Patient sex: M
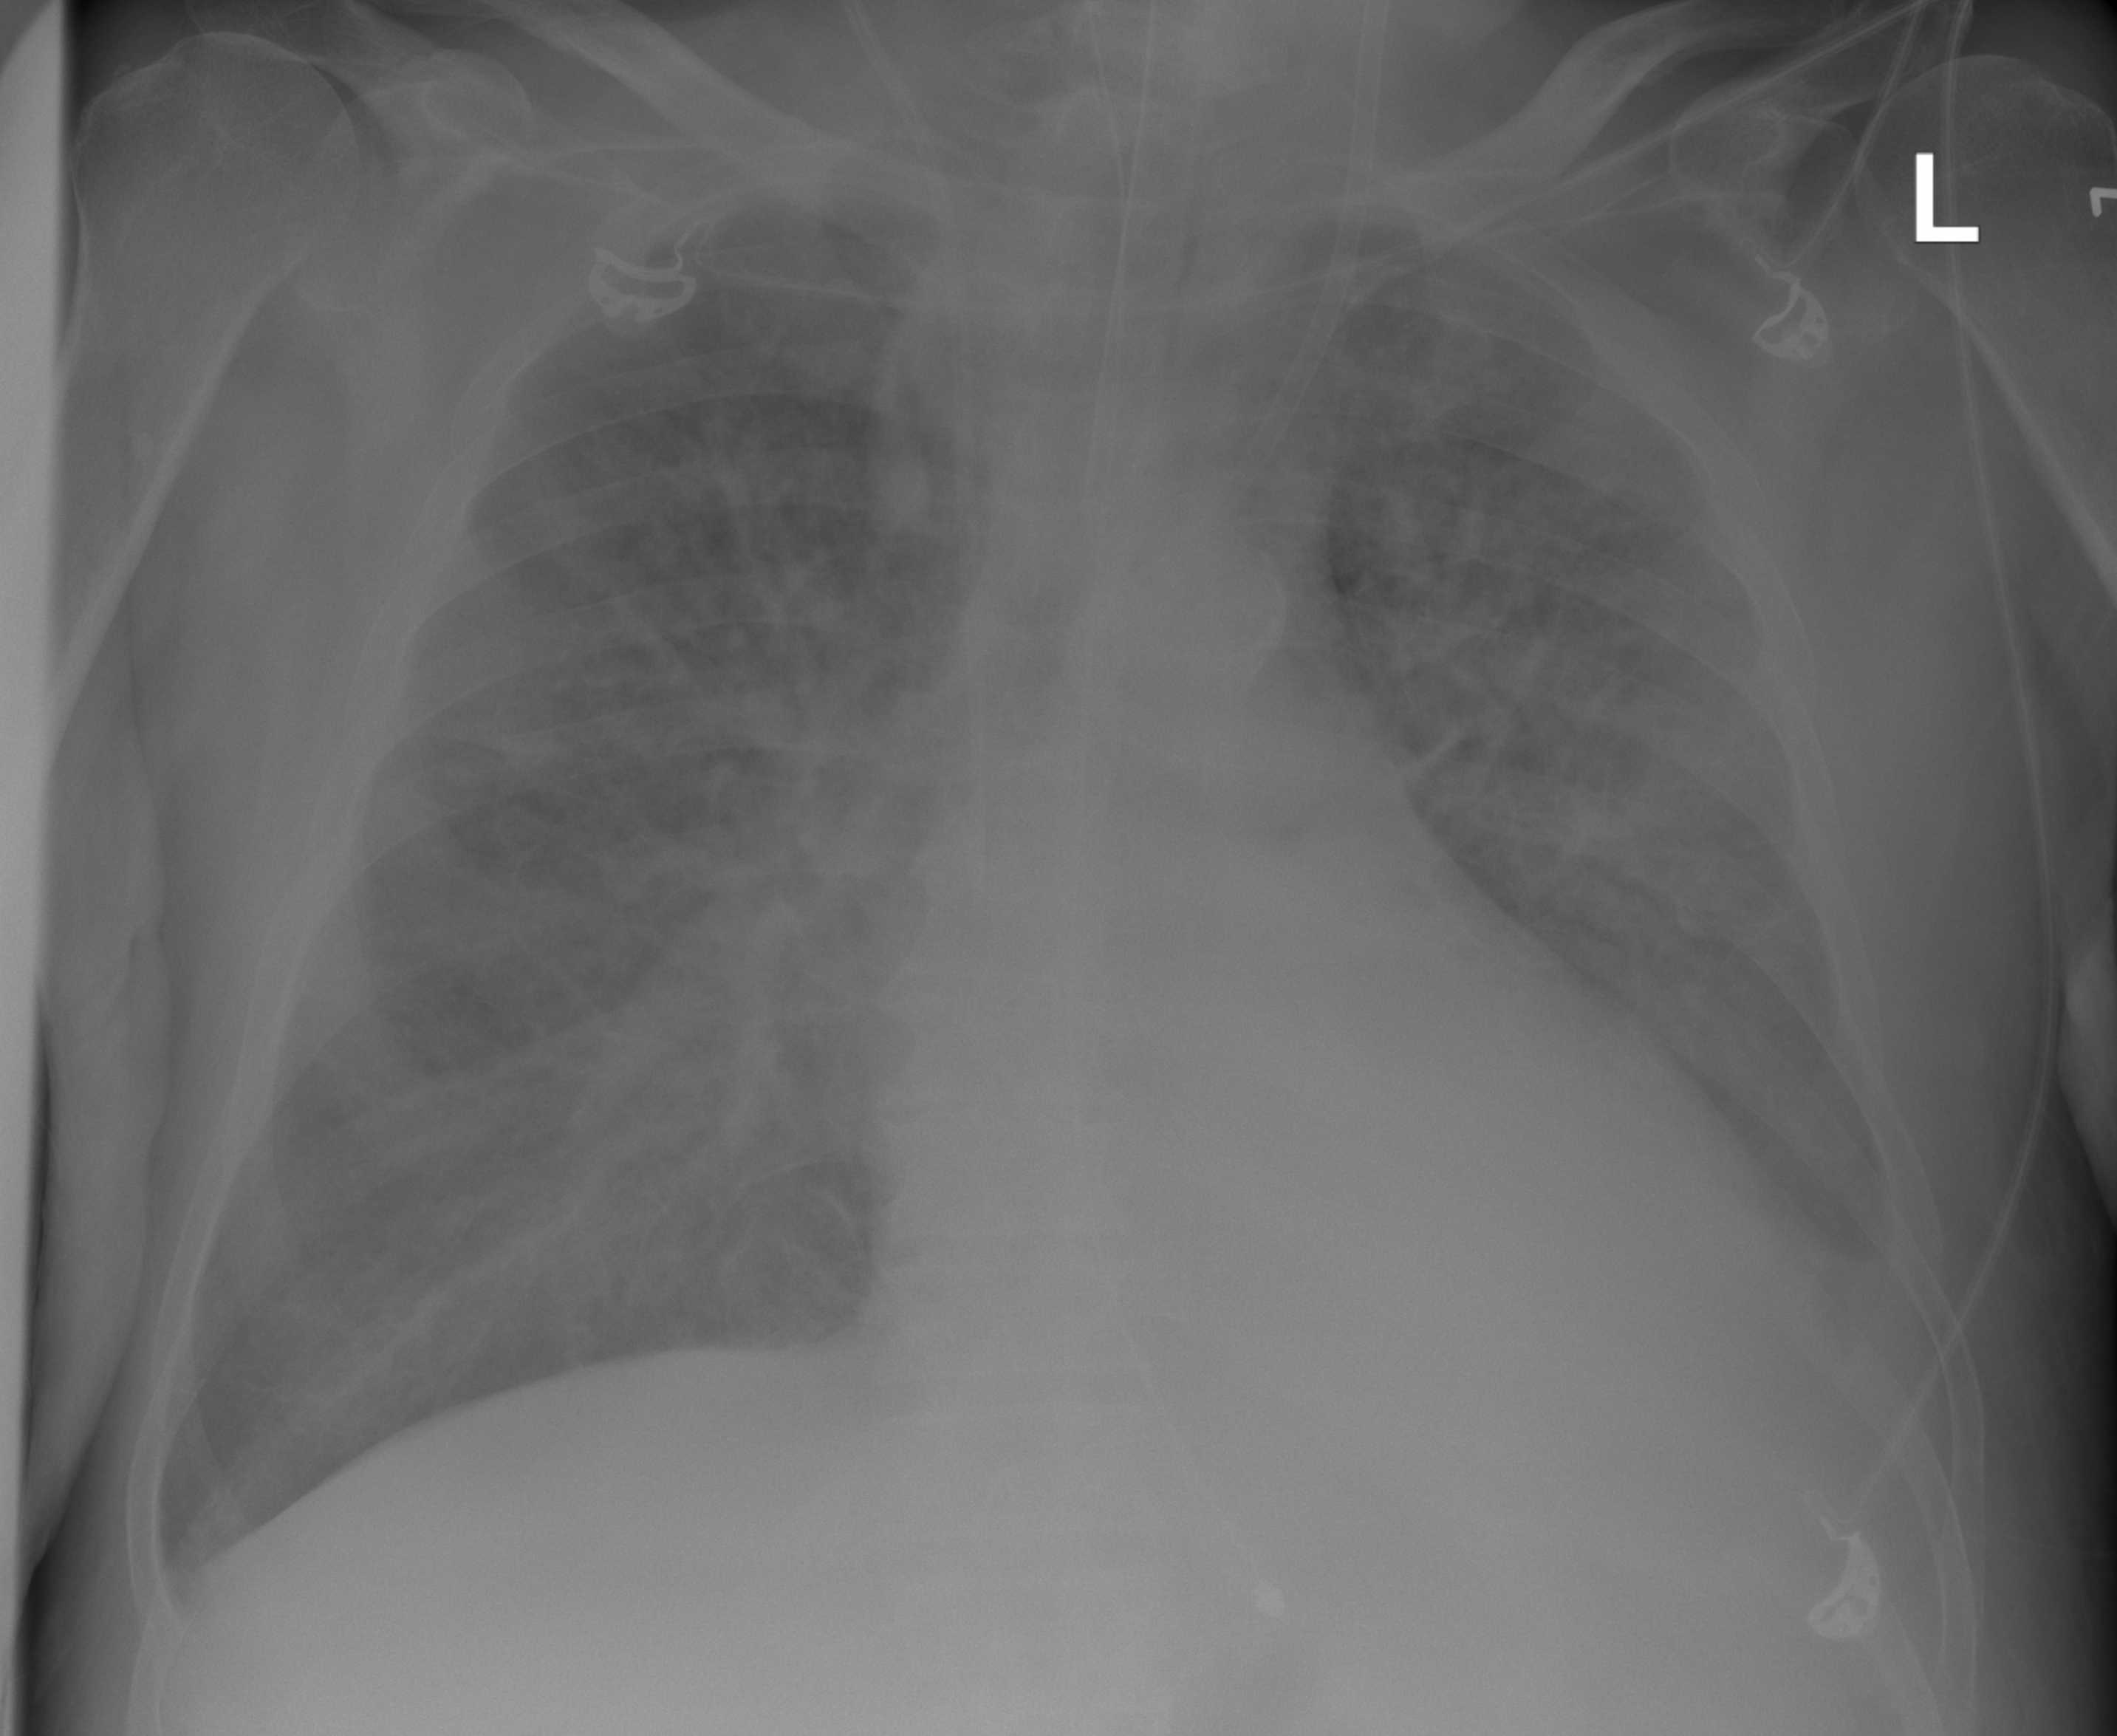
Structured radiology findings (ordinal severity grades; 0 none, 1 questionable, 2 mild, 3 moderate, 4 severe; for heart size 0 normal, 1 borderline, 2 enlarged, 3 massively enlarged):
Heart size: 0
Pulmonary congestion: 2
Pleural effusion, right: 0
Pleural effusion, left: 3
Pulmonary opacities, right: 3
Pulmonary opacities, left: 3
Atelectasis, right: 0
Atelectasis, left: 0